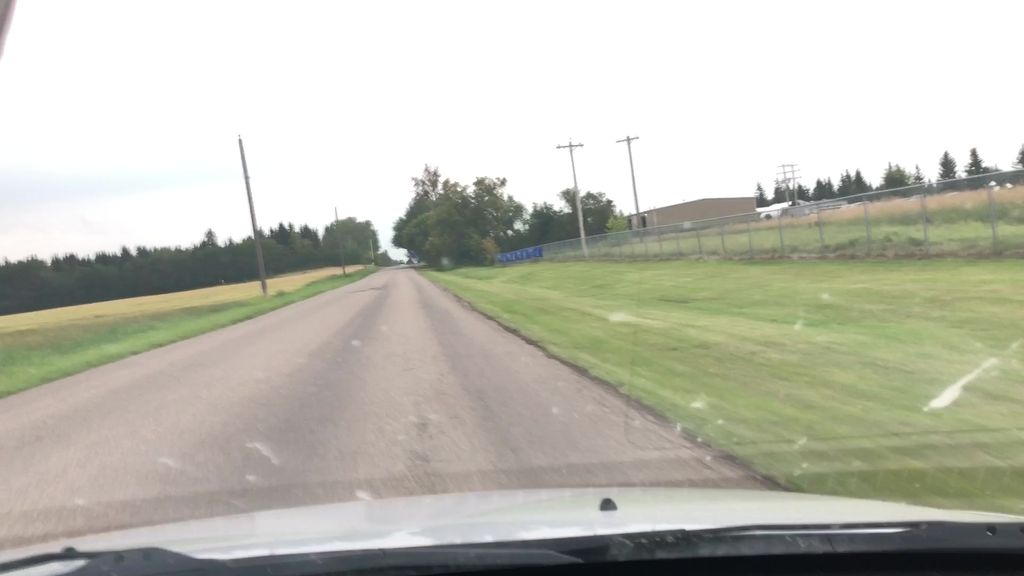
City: edmonton